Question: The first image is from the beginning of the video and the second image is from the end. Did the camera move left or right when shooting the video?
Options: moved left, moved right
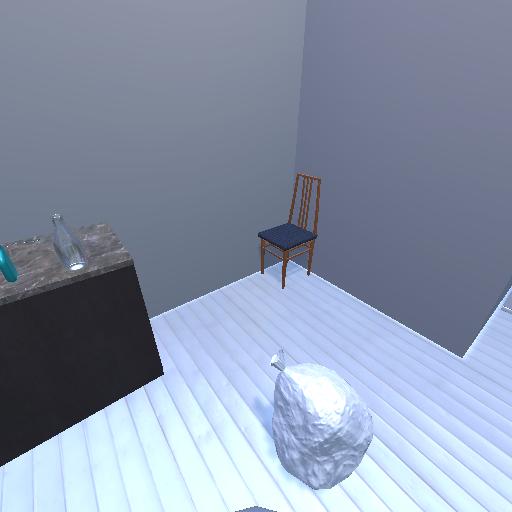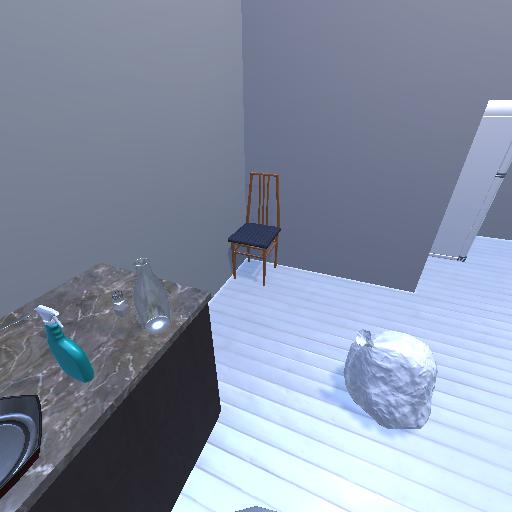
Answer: moved left